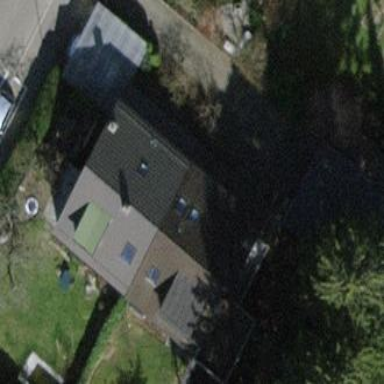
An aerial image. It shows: Semidetached house with tile roof.